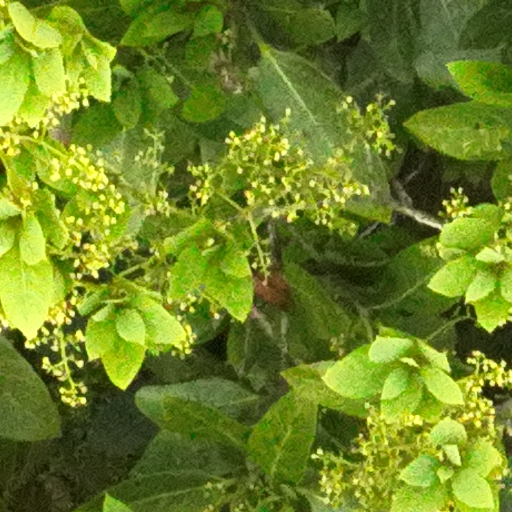
Species: Guapira myrtiflora
GBIF accepted scientific name: Guapira myrtiflora
Crown area (m\u00b2): 159.926